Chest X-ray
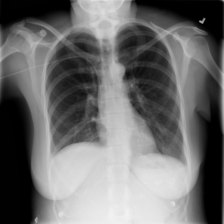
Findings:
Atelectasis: negative
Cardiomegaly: negative
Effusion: positive
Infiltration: negative
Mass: negative
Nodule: negative
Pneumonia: negative
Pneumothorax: negative
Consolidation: negative
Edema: negative
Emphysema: negative
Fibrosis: negative
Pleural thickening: negative
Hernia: negative